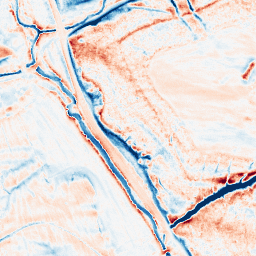
Category: classical
Decomposition family: gaussian_anisotropic
Decomposition parameters: sigma_x: 2
sigma_y: 5
Upsampling method: sinc_hamming
Upsampling parameters: scale: 4
kernel_size: 16
Upsampling scale: 4